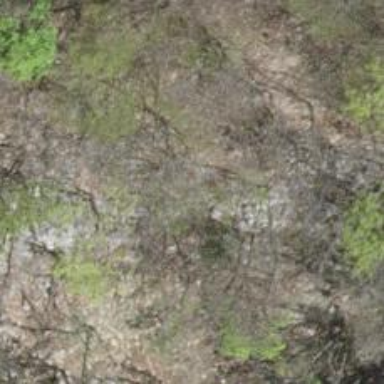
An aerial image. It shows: Natural cliff.